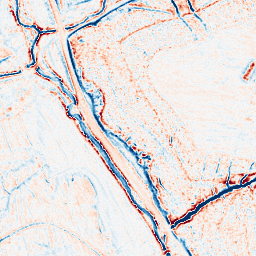
Category: edge_preserving
Decomposition family: anisotropic_diffusion
Decomposition parameters: iterations: 10
kappa: 100
gamma: 0.15
Upsampling method: bilinear
Upsampling parameters: scale: 4
Upsampling scale: 4